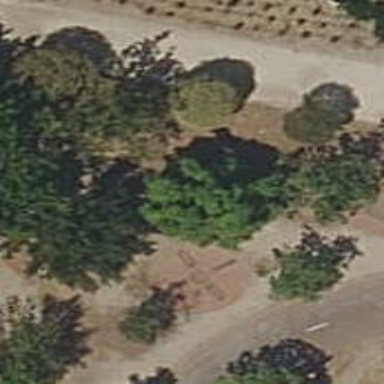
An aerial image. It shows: Brown bench in the vicinity.